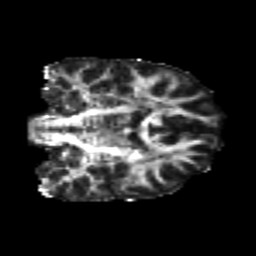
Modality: FA
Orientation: coronal
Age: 22
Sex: male
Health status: healthy
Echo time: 0.074 s